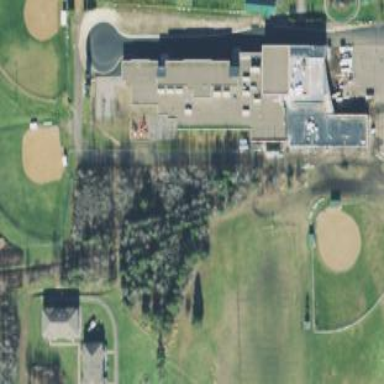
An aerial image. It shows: School.